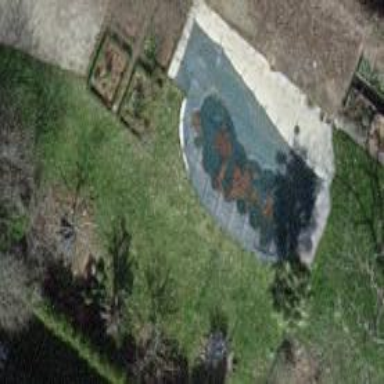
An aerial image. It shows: Swimming pool located in leisure land.